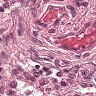
Metastatic tissue present: no